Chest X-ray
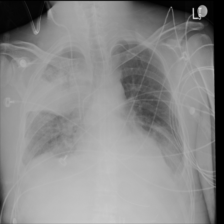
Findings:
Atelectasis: negative
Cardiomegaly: negative
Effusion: positive
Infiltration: negative
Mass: negative
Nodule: negative
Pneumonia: negative
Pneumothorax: negative
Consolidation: positive
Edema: negative
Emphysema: negative
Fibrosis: negative
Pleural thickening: negative
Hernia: negative